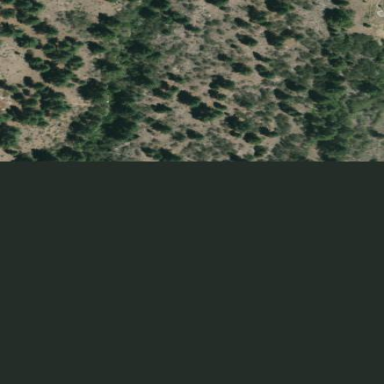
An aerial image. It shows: Woodland with evergreen needle-leaved trees.